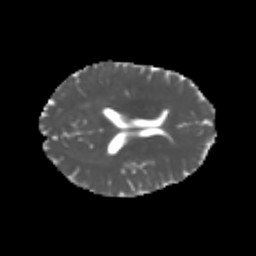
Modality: MD
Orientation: axial
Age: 23
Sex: male
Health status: healthy